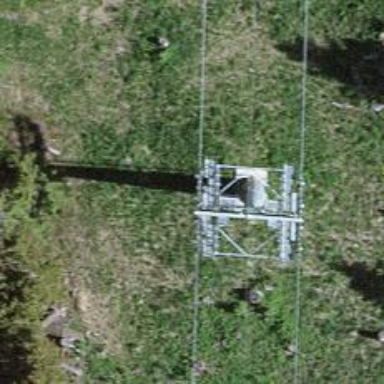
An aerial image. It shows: Pylon used for aerialway.